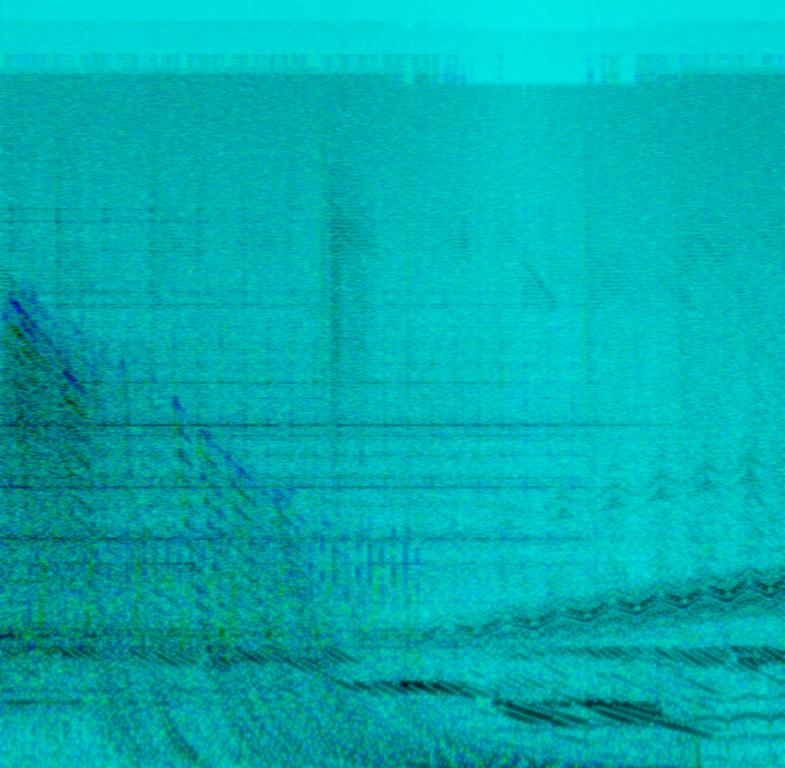
This music is an intense instrumental; the tempo is fast with atmospheric synthesiser,non-tertian harmonies , distal reverb and electronic sounds. The music is tense, sinister, suspenseful, futuristic, psychedelic and alien. This music is Futurepop.